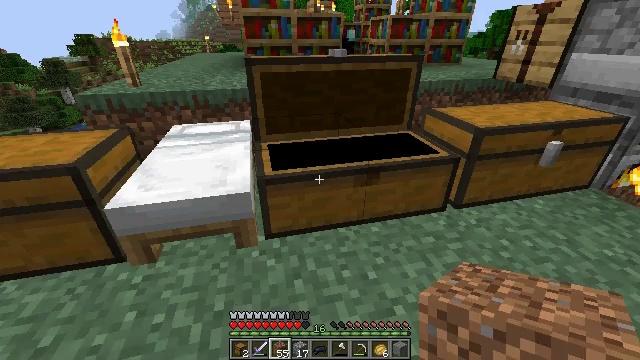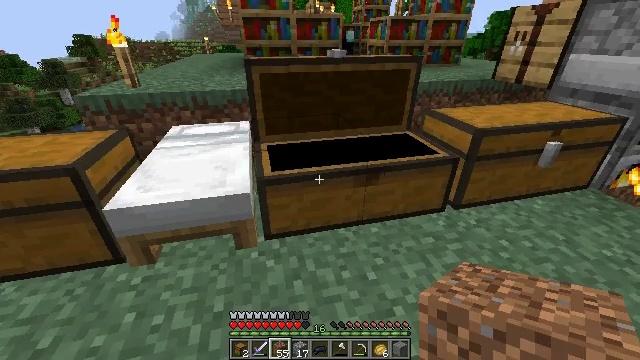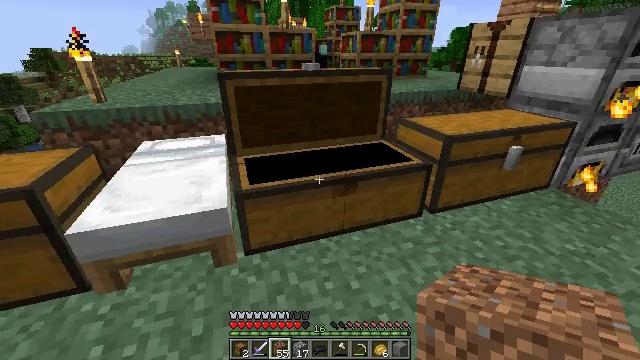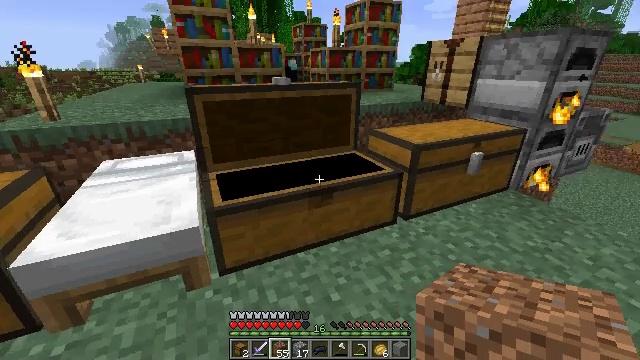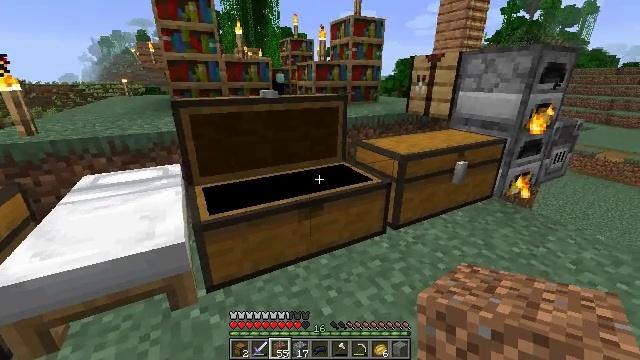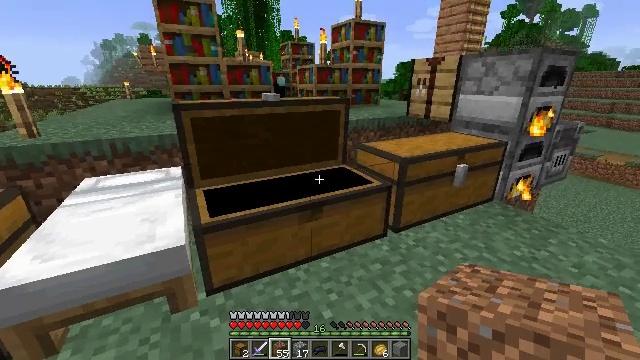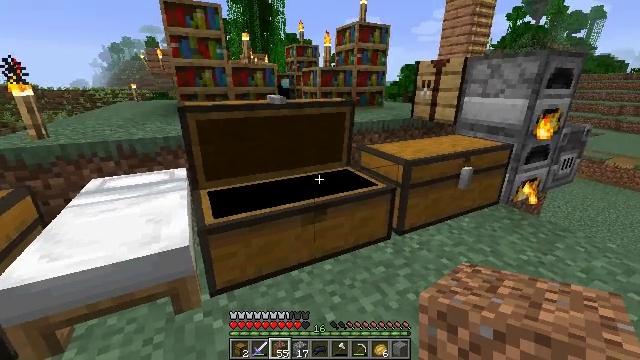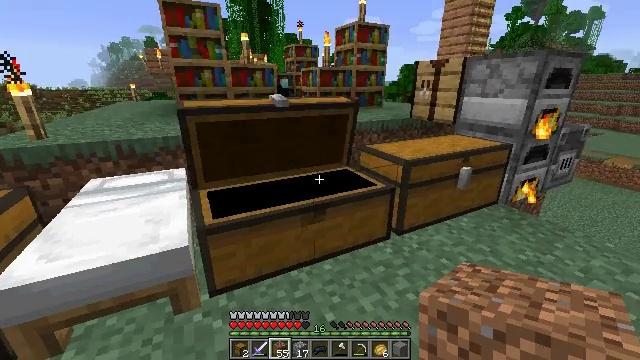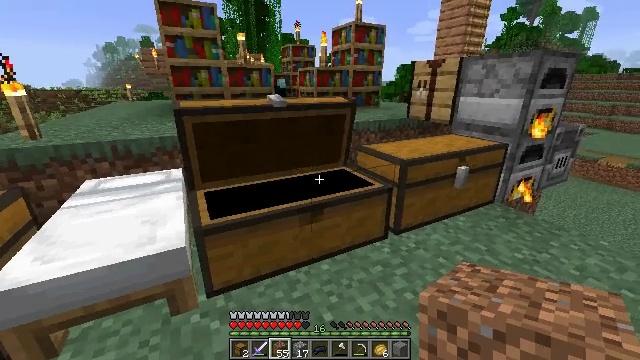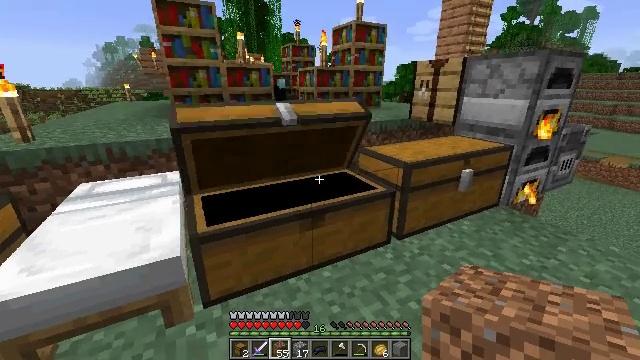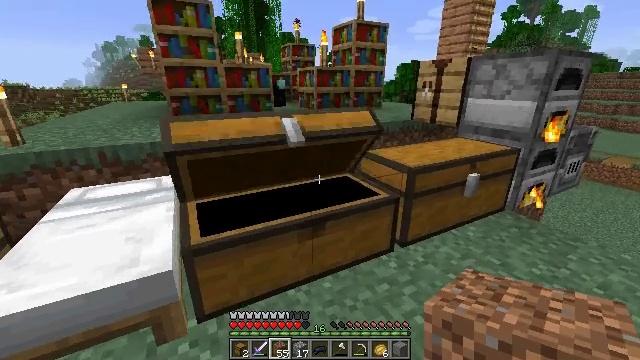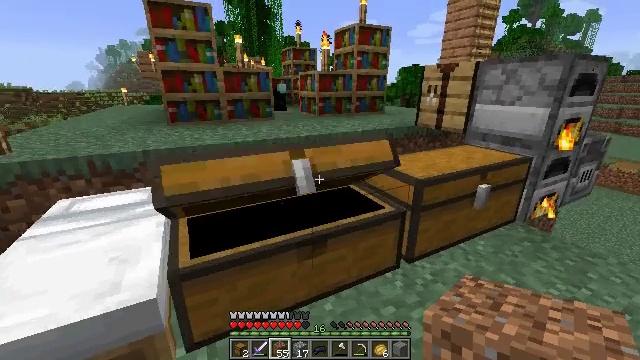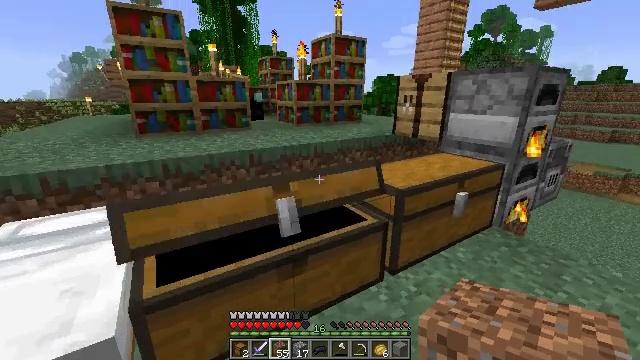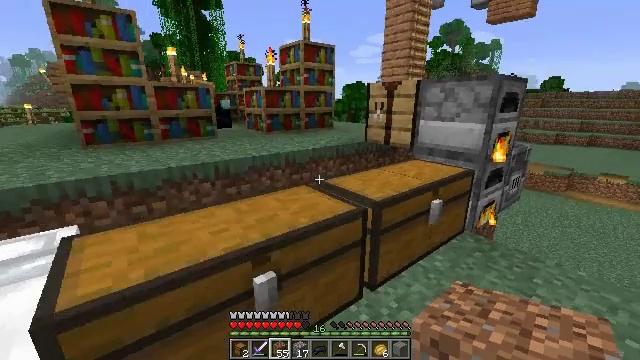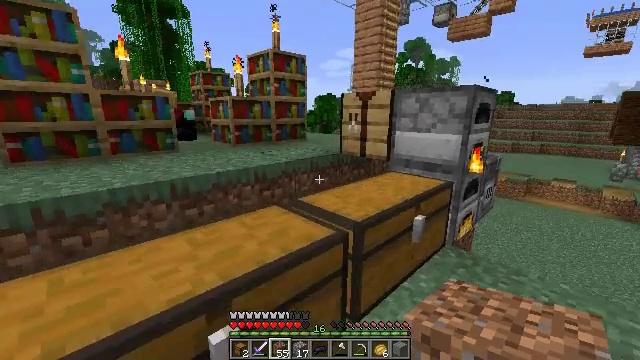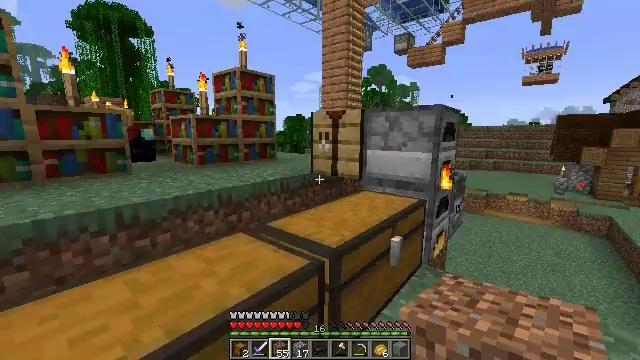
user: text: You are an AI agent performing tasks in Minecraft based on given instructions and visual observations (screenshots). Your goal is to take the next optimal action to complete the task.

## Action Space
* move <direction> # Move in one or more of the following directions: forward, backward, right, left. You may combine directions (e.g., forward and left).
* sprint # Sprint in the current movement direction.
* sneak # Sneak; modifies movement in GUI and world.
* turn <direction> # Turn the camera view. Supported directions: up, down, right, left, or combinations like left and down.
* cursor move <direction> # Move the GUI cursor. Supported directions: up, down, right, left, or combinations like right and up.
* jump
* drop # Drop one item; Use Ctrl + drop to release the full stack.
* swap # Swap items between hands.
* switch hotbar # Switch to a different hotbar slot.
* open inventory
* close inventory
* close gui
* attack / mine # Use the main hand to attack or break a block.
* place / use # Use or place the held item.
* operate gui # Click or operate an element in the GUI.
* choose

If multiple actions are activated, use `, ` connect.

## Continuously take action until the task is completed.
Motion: motion action
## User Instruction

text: Assemble a jungle trapdoor using a crafting table.
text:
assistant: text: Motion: no_op
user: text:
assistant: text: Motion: turn right and up
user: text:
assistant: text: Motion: turn right and up
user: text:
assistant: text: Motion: turn right and up
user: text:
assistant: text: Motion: no_op
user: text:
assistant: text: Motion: no_op
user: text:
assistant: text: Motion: no_op
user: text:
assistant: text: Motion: no_op
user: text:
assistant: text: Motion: move forward
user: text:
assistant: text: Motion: move forward
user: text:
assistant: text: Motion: move forward
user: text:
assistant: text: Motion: move forward, turn right and up
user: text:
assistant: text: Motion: move forward, turn right and up
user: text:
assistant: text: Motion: move forward, turn right and up
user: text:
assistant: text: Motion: move forward, turn right and up
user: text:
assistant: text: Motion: move forward, turn right and up
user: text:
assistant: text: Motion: move forward, turn right and up
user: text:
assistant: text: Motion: turn up
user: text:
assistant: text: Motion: no_op
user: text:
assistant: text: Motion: no_op
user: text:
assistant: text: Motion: no_op
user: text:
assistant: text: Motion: use / place
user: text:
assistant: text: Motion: use / place
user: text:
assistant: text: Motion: use / place
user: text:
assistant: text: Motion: use / place
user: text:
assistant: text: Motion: no_op
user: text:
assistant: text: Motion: open gui
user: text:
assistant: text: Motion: no_op
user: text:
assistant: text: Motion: cursor move right
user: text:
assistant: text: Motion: cursor move right and down